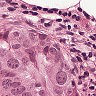
Metastatic tissue present: yes